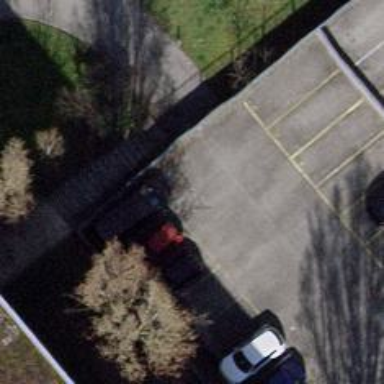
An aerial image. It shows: Driveway tunnel.